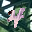
Label: 4